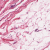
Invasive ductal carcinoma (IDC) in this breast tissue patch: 0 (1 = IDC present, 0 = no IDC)